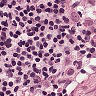
Metastatic tissue present: no